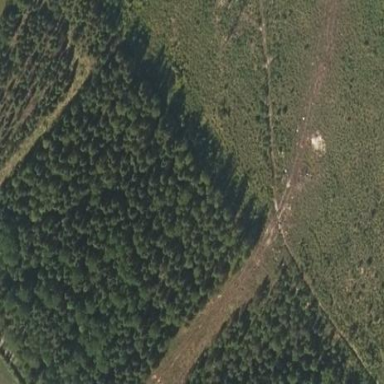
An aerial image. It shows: Evergreen needle-leaved woodland.